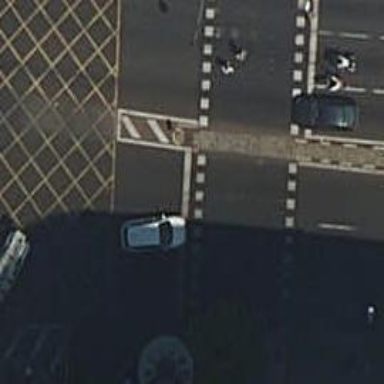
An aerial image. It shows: Road with traffic signals and zebra crossing with traffic signals.